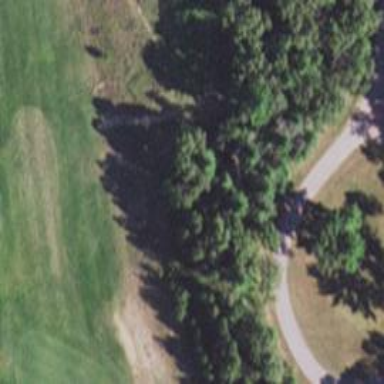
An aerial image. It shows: Path for golf carts.